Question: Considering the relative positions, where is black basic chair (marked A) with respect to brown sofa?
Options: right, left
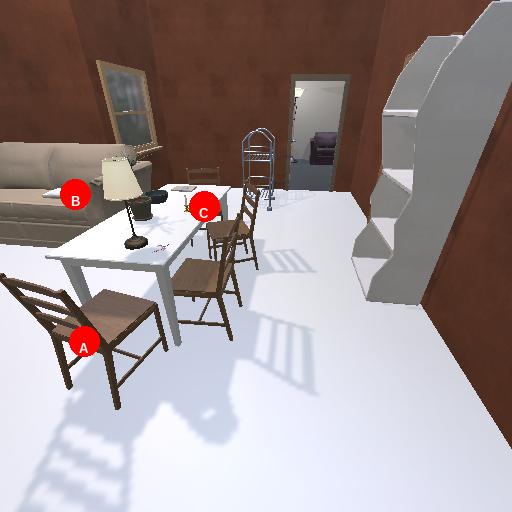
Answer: right